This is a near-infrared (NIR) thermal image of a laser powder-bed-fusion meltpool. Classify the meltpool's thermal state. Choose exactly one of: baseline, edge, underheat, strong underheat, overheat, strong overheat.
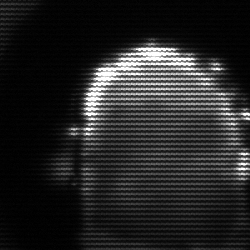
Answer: baseline